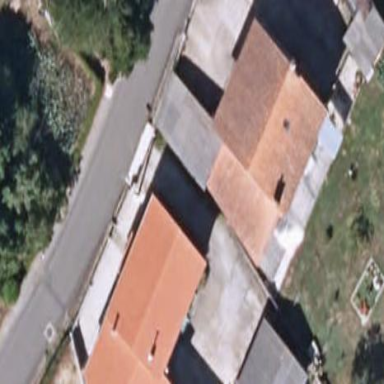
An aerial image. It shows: Shed building.